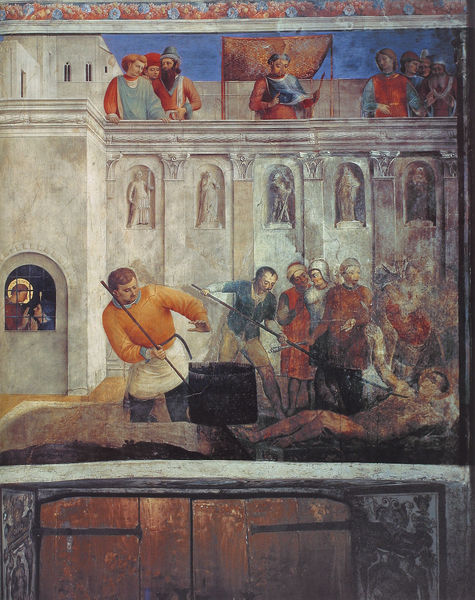
Titel: Freskenzyklus der Cappella Niccolina: Darstellung von Szenen aus dem Leben der Erzdiakone Stephanus und Laurentius
Künstler: Fra Angelico
Standort: Rom, Città del Vaticano, Palazzi Vaticani, Cappella Niccolina (EU - I - Latium)
Schlagwörter: blau, gemälde, kampf, mann, frauen, gelb, menschen, fenster, holz, männer, tür, gebäude, haus, rot, richter, architektur, bibel, henker, hinrichtung, tod, tot, stock, engel, stab, zuschauer, rede, mauer, figuren, tor, burg, pilatus, gebet, rom, heiligenschein, handwerk, gefängnis, nimbus, kreuzigung, mittelalter, baldachin, heiliger, speer, eimer, osmanisch, kessel, wall, erstechung, türke, folter, pech, tab, spieße, bestrafung, märtyrium, onie